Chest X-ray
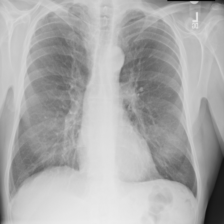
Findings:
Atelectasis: negative
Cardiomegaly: negative
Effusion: negative
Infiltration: negative
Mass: negative
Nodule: negative
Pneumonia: negative
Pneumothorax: negative
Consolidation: negative
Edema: negative
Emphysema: negative
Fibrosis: negative
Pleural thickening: negative
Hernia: negative